Question: What is the value of the measurement in the image?
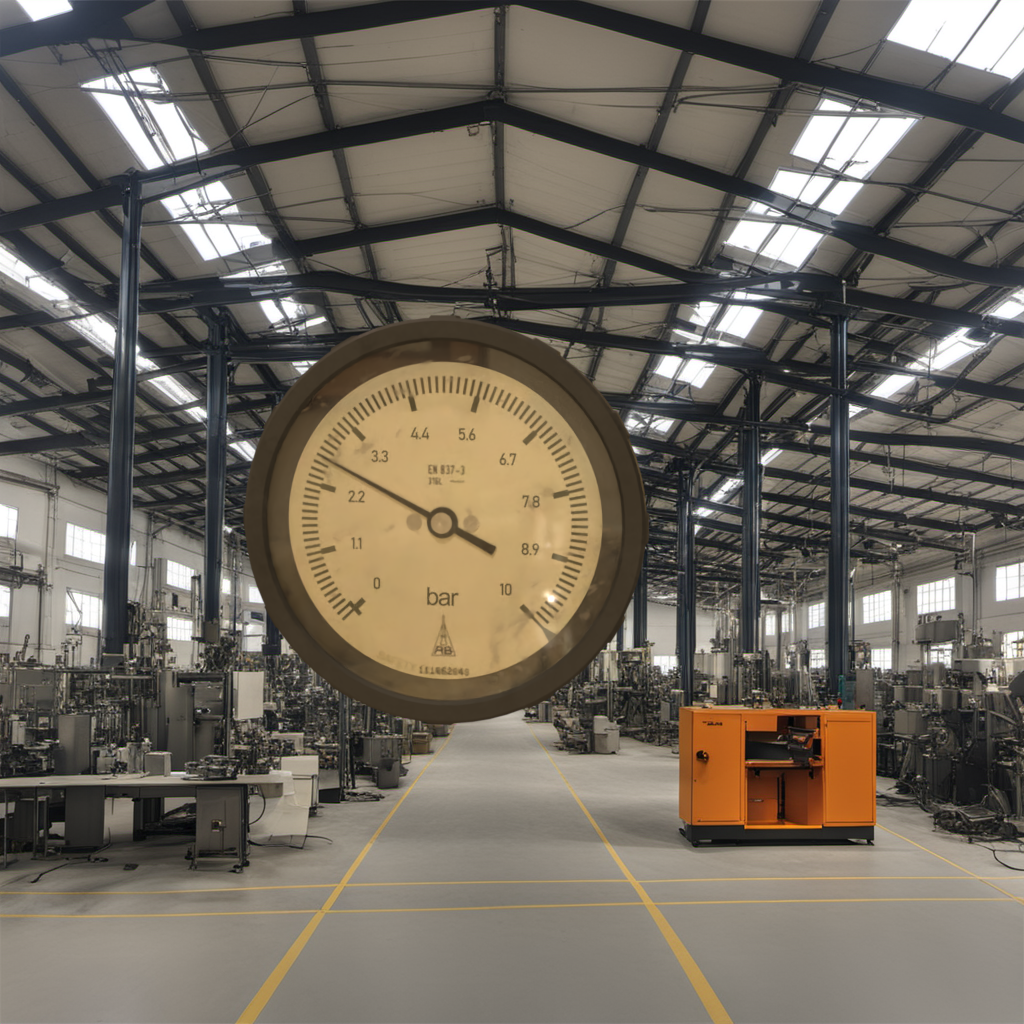
Answer: The result is 2.7
Question: What is the range of this measurement?
Answer: The range is from 0 to 10
Question: What is the minimum and maximum reading range of the measurement in the image?
Answer: The minimum value is 0 and the maximum value is 10